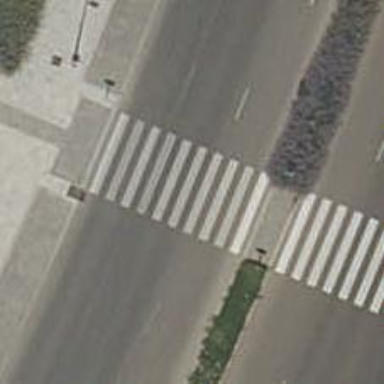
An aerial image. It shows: Uncontrolled road crossing.